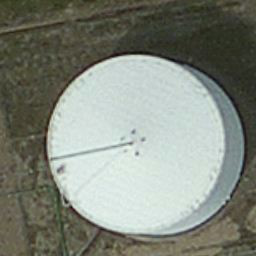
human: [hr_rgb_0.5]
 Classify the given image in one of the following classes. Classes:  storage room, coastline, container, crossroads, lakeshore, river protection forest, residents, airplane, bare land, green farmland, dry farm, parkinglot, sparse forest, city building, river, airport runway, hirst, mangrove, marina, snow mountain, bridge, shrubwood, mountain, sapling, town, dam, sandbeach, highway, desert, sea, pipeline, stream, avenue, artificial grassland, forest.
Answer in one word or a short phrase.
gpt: storage room